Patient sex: M
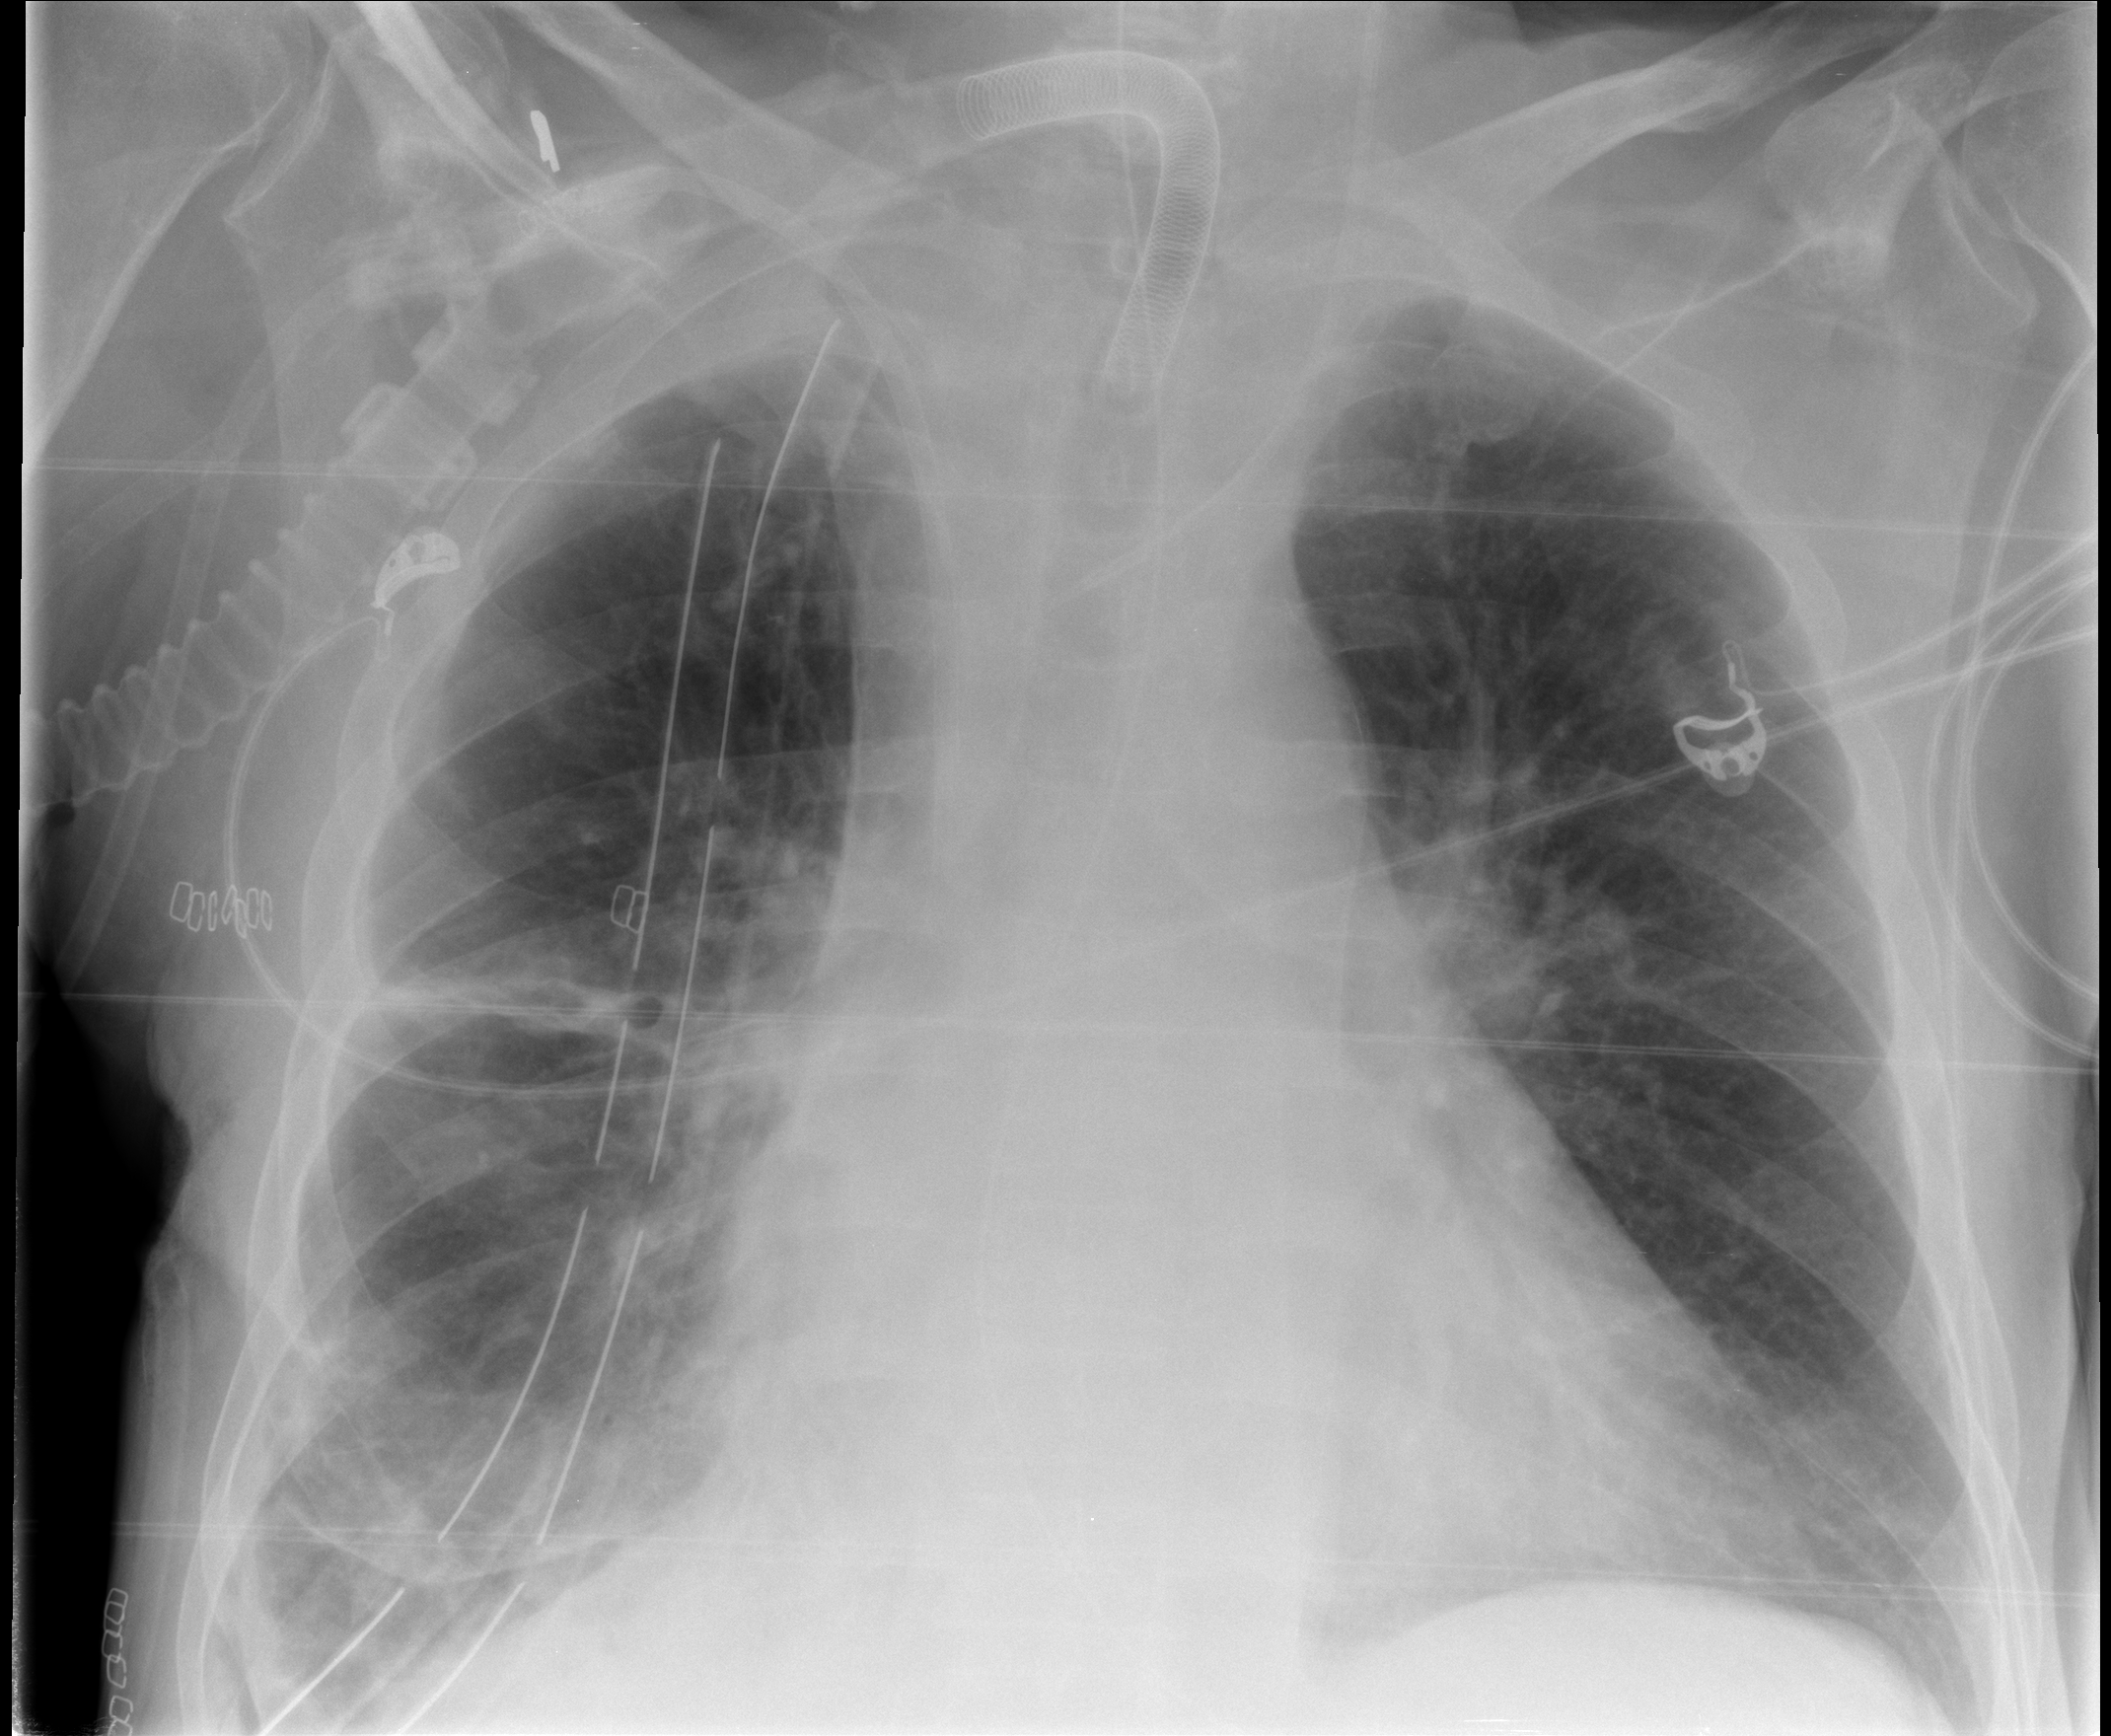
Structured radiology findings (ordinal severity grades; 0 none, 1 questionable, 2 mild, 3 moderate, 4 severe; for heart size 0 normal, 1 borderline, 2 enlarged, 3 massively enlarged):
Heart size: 2
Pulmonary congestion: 1
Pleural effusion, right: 2
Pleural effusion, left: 1
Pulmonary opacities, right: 2
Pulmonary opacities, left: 0
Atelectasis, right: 2
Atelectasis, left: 0